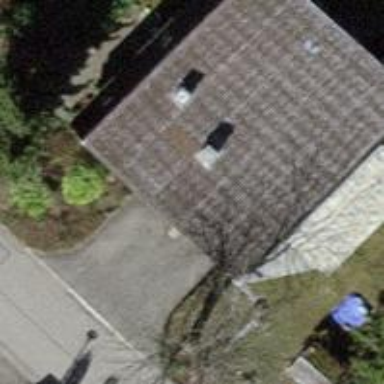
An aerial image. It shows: Detached building with saltbox-shaped roof.